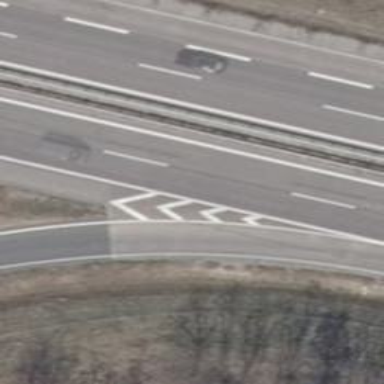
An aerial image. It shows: View of motorway.